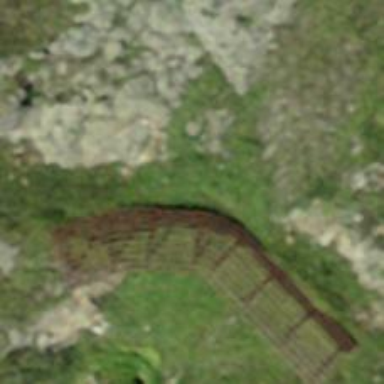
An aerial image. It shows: Man-made structure for avalanche protection.